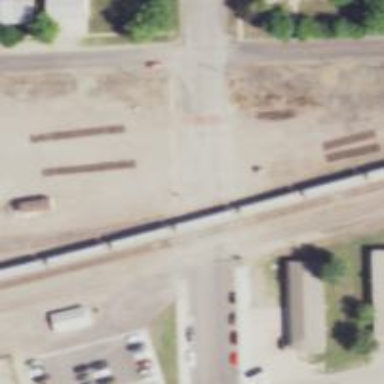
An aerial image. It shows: Level crossing along the railway.